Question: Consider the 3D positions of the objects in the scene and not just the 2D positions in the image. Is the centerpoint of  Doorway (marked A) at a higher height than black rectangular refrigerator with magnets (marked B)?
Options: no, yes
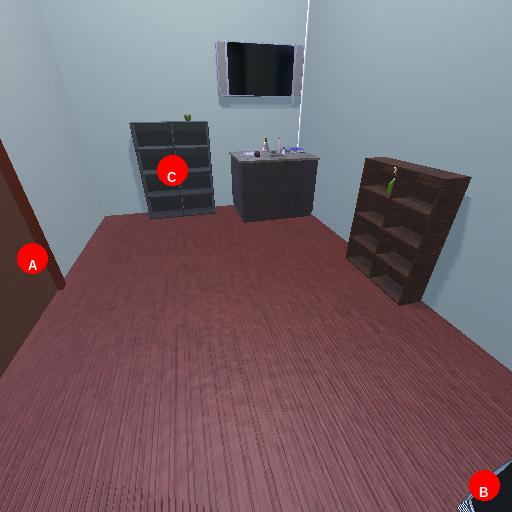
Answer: no